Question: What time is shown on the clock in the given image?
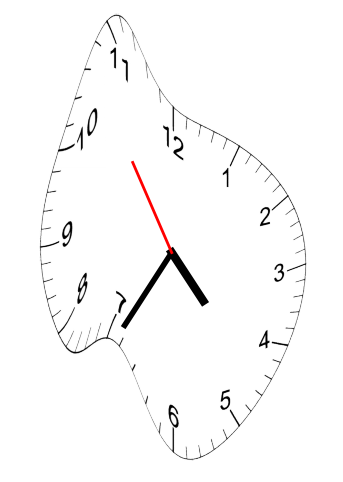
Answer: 04:34:54